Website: home-depot
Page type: review-order
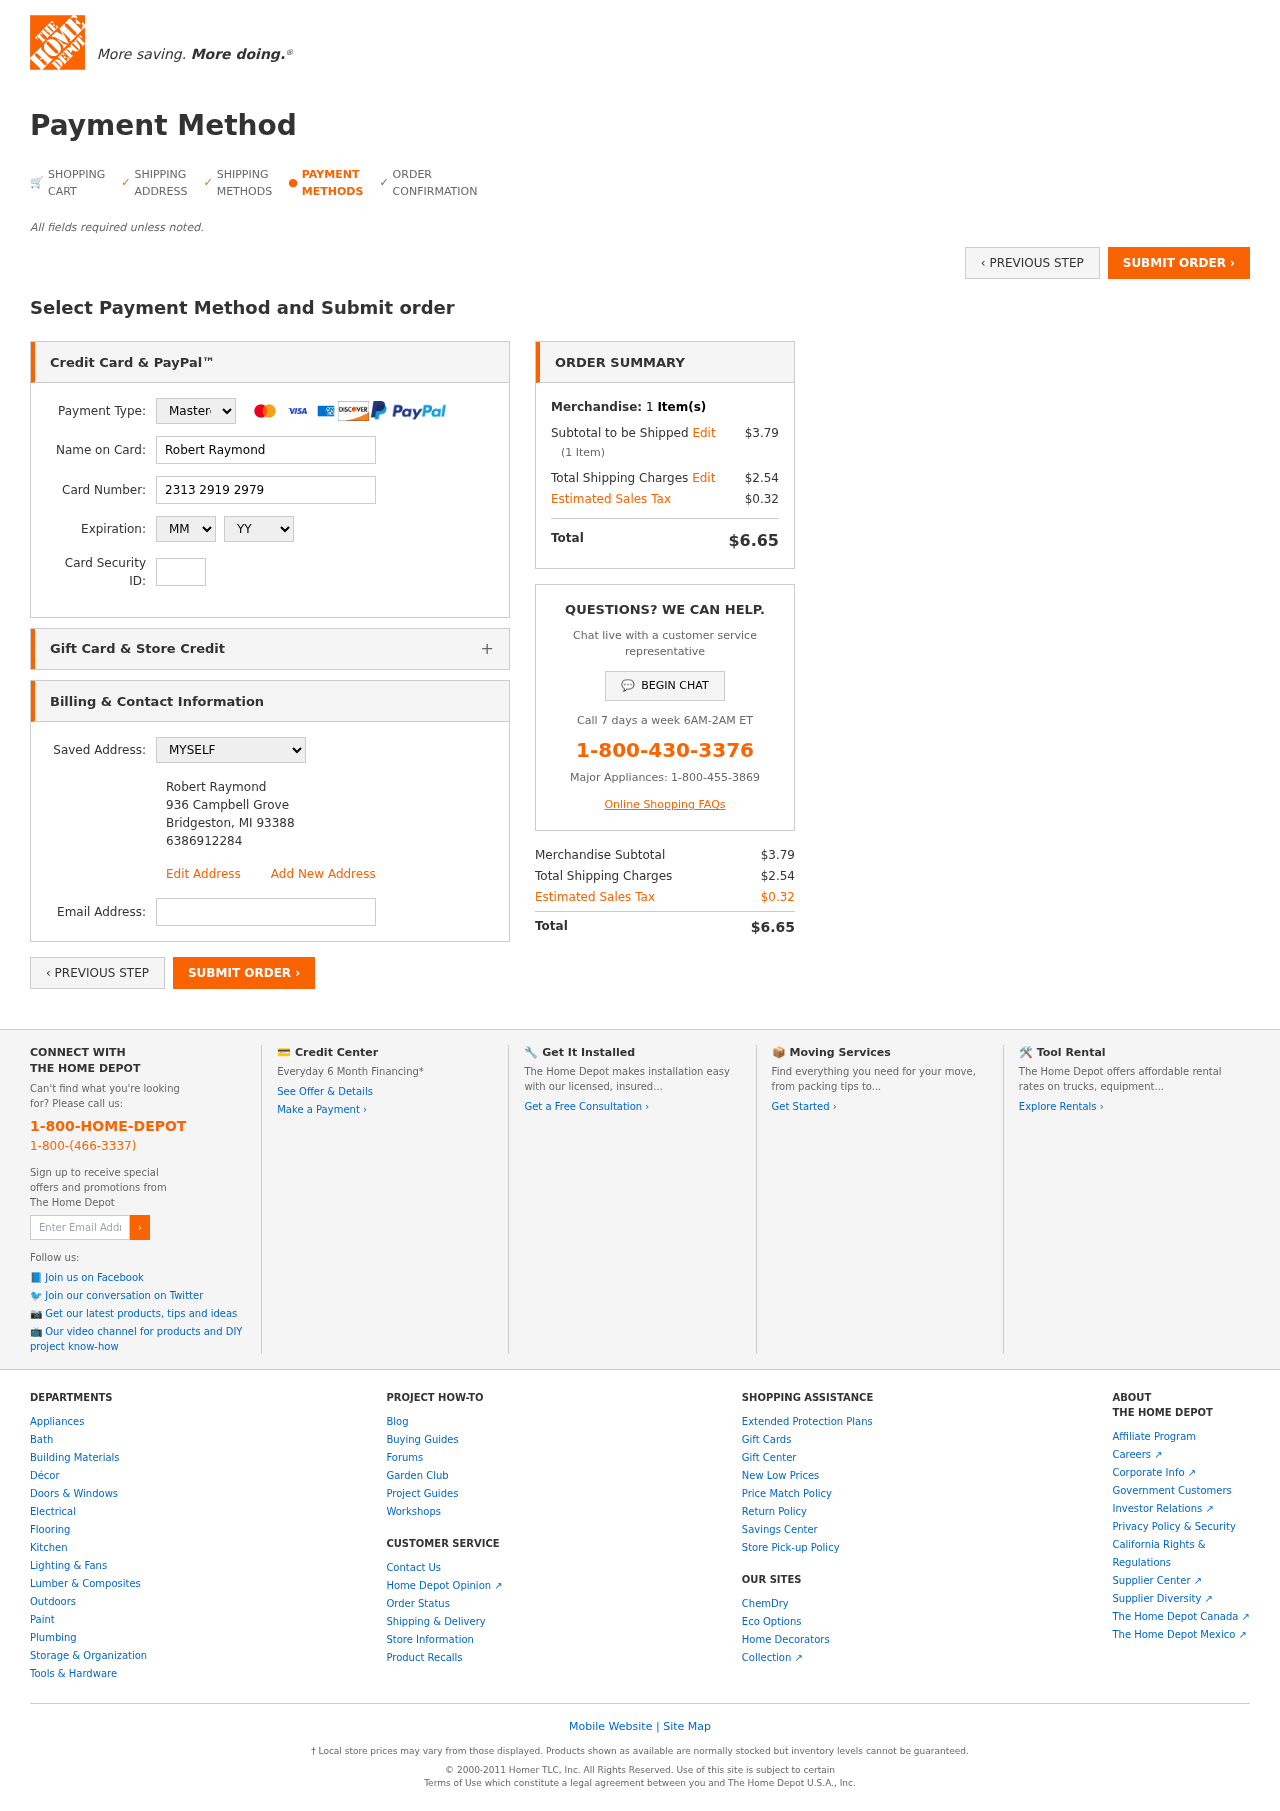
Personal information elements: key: PII_CARD_CVV
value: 619
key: PII_CARD_EXPIRY_MONTH
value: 09
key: PII_CARD_EXPIRY_YEAR
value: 26
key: PII_CARD_NUMBER
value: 2313 2919 2979 0007
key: PII_CARD_TYPE
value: Mastercard
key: PII_EMAIL
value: robertraymond@gmail.com
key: PII_FULLNAME
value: Robert Raymond
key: PII_FULLNAME2
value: Robert Raymond
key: PII_STREET
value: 936 Campbell Grove
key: PII_CITY2
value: Bridgeston
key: PII_STATE_ABBR2
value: MI
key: PII_POSTCODE
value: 93388
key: PII_POSTCODE_FULL
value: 93388
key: PII_POSTCODE_NUMERIC
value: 93388
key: PII_PHONE2
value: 6386912284
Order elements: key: ORDER_NUM_ITEMS
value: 1
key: ORDER_SUBTOTAL
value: $3.79
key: ORDER_NUM_ITEMS2
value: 1
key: ORDER_SHIPPING_COST
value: $2.54
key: ORDER_TAX
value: $0.32
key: ORDER_TOTAL
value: $6.65
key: ORDER_SUBTOTAL2
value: $3.79
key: ORDER_SHIPPING_COST2
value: $2.54
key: ORDER_TAX2
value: $0.32
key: ORDER_TOTAL2
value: $6.65